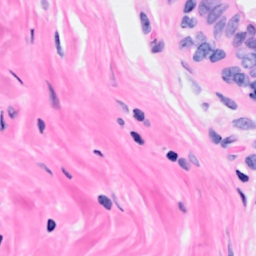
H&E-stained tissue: Breast